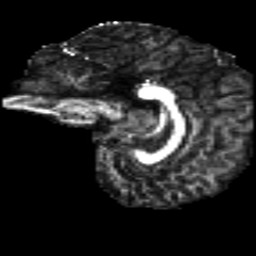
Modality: FA
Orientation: sagittal
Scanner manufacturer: siemens
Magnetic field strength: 3 T
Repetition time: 4.16 s
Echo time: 0.0806 s